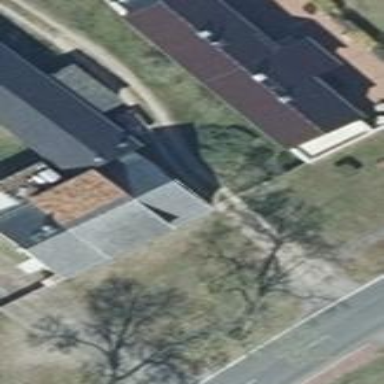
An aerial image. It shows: House with flat roof in light gray color.